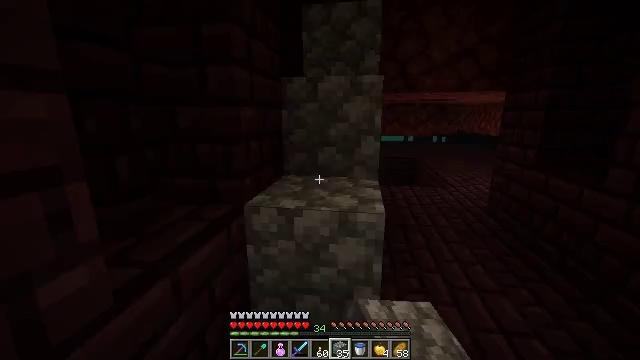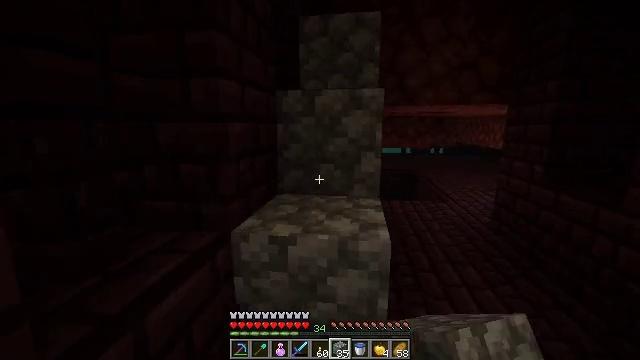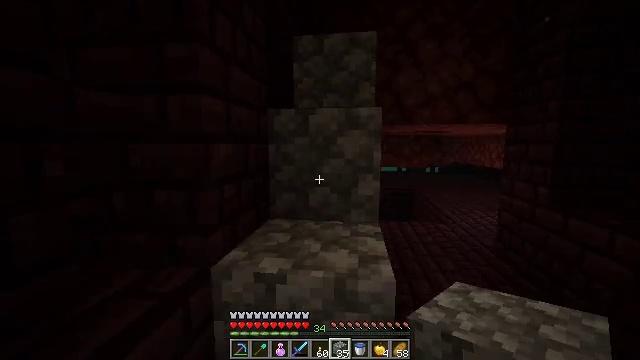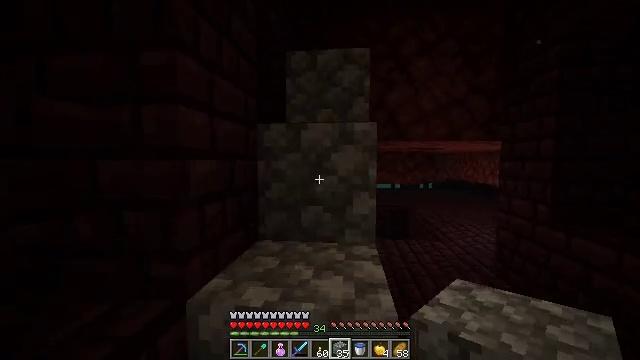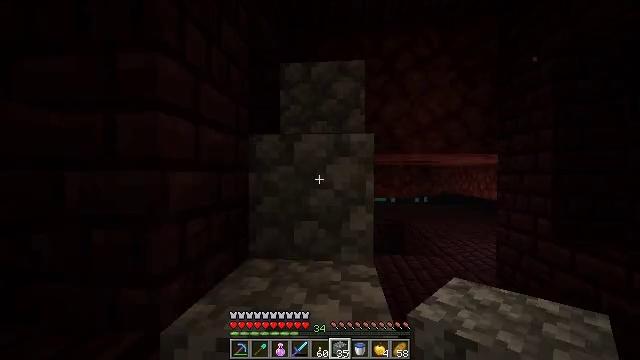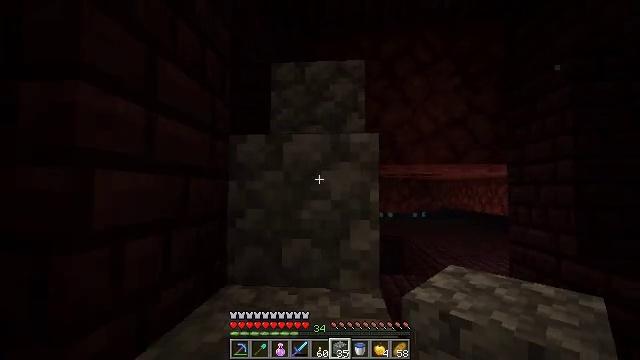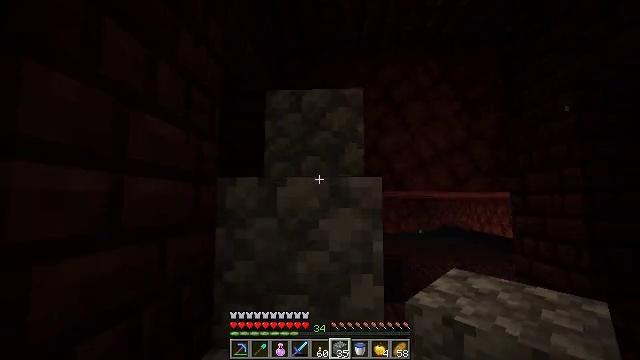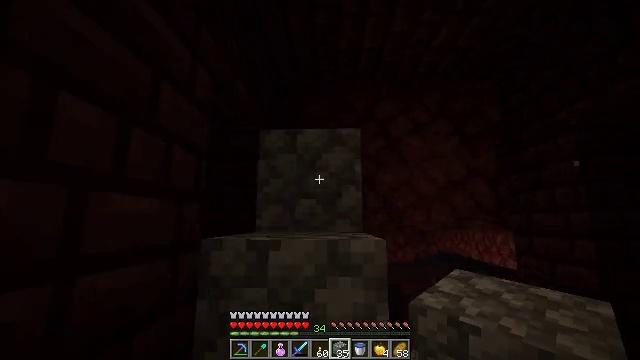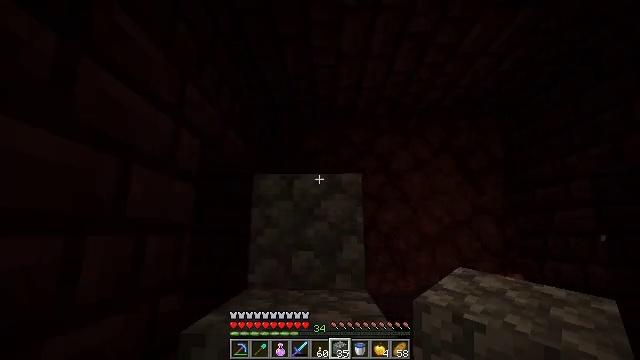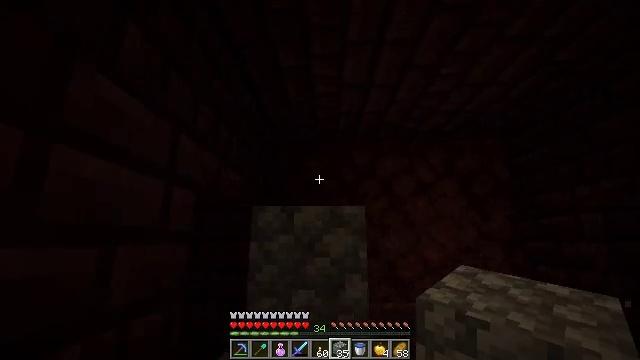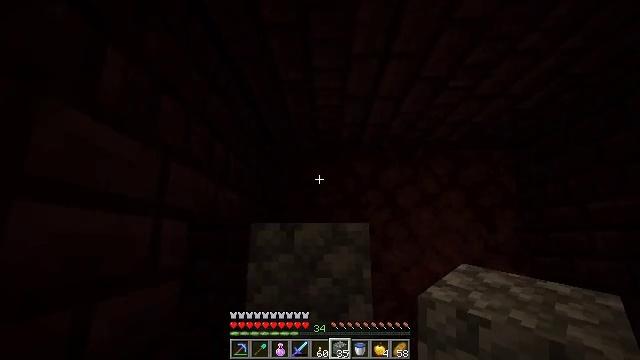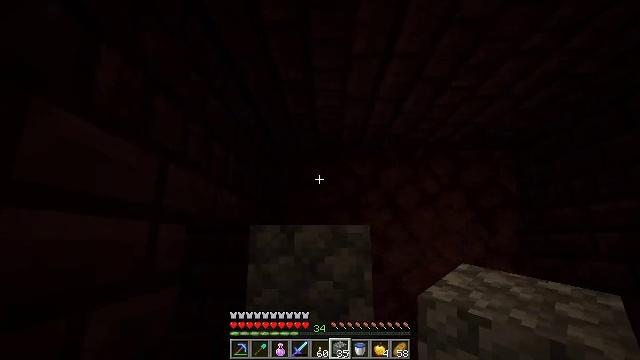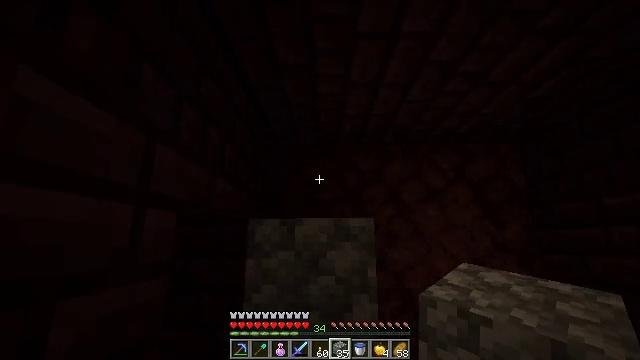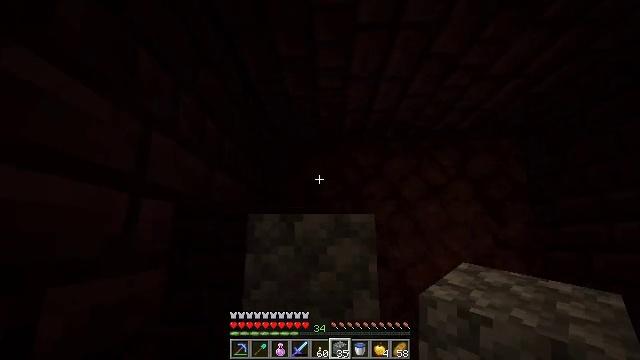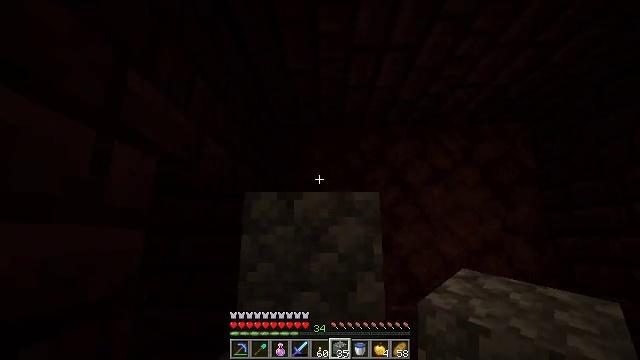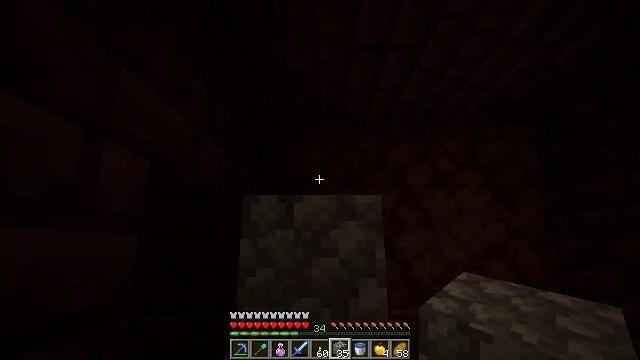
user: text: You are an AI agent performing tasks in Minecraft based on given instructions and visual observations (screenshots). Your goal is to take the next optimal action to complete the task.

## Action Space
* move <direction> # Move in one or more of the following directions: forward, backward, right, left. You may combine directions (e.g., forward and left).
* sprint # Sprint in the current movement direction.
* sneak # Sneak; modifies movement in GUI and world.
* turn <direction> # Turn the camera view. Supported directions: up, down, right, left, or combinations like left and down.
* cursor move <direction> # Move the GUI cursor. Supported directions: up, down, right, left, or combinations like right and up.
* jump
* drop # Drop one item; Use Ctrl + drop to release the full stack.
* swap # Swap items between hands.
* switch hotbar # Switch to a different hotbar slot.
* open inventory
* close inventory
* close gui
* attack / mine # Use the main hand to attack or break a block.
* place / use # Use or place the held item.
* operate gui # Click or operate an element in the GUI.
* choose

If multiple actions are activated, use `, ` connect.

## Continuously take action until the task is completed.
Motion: motion action
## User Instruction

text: Attack the nether bricks to collect them.
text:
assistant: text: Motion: move forward, turn up
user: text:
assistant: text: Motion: move forward, turn up
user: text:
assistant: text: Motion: move forward, turn right and up
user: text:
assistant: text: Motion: move forward, turn right and up
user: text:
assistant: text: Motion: move forward, turn up
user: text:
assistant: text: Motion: move forward, turn up, jump
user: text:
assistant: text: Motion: move forward, turn right and up, jump
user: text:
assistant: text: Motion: move forward, turn up, jump
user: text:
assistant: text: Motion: move forward, jump
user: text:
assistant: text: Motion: move forward
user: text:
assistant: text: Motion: move forward
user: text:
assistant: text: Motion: move forward
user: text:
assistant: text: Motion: move forward
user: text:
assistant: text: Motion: move forward
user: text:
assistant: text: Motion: move forward
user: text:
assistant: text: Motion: move forward, turn up
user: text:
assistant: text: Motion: move forward, turn up, switch to hotbar 1
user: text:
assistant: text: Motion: turn up, switch to hotbar 1
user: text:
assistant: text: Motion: turn up, switch to hotbar 1
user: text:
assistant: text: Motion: turn up, switch to hotbar 1
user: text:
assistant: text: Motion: turn up
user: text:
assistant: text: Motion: turn up
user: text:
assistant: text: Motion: turn up
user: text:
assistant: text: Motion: turn up
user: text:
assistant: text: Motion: turn up
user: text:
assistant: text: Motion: turn up
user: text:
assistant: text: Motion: attack / mine
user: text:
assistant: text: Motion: attack / mine
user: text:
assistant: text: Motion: attack / mine
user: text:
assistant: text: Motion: attack / mine